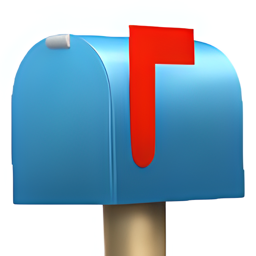
Name: closed mailbox with raised flag
Emoji: 📫
Group: Objects
Sub-group: mail